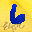
Label: 6